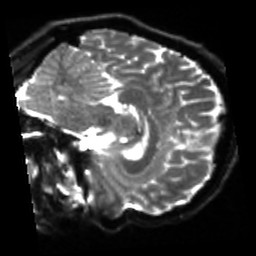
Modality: sbref
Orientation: sagittal
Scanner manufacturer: siemens
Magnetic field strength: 3 T
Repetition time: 4 s
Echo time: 0.0594 s